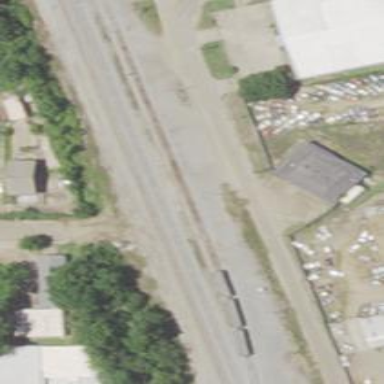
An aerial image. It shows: View of railway yard.